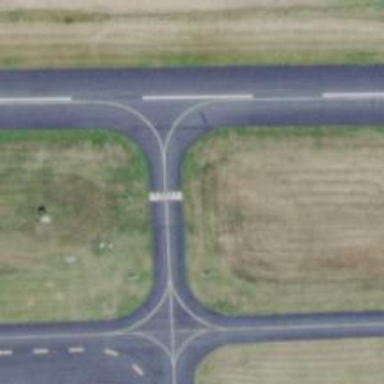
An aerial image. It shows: View of taxiway at the airport.